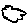
Label: cloud